Question: I have
'''
plot(rnorm(120), rnorm(120), col="darkblue", pch=16, xlim=c(-3,3), ylim=c(-4,4))
points(rnorm(120,-1,1), rnorm(120,2,1), col="darkred", pch=16)
points(c(-1,-1.5,-3), c(4,2,0), pch=3, cex=3)
'''
I want to delineate a part of a graph, by drawing a smooth curve passing through a set of points.I can define 3-4 set of points but i cannot define a function. I would like to do this in R (as opposed to GIMP) as I would like to submit as SVG. What I would like to achieve is the following

Is this possible? I know this is not a sophisticated graphing question but any base R solution will do.
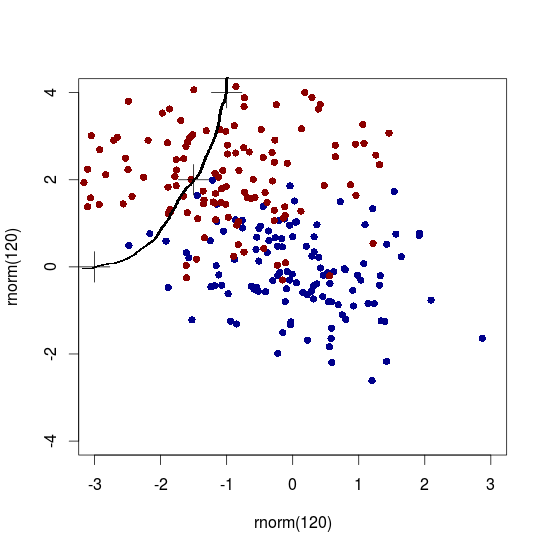
Answer: if I understood the question right, drawing a spline through control points should do the job:
'''
xspline(c(-1,-1.5,-3), c(4,2,0), shape = -1)
'''